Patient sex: F
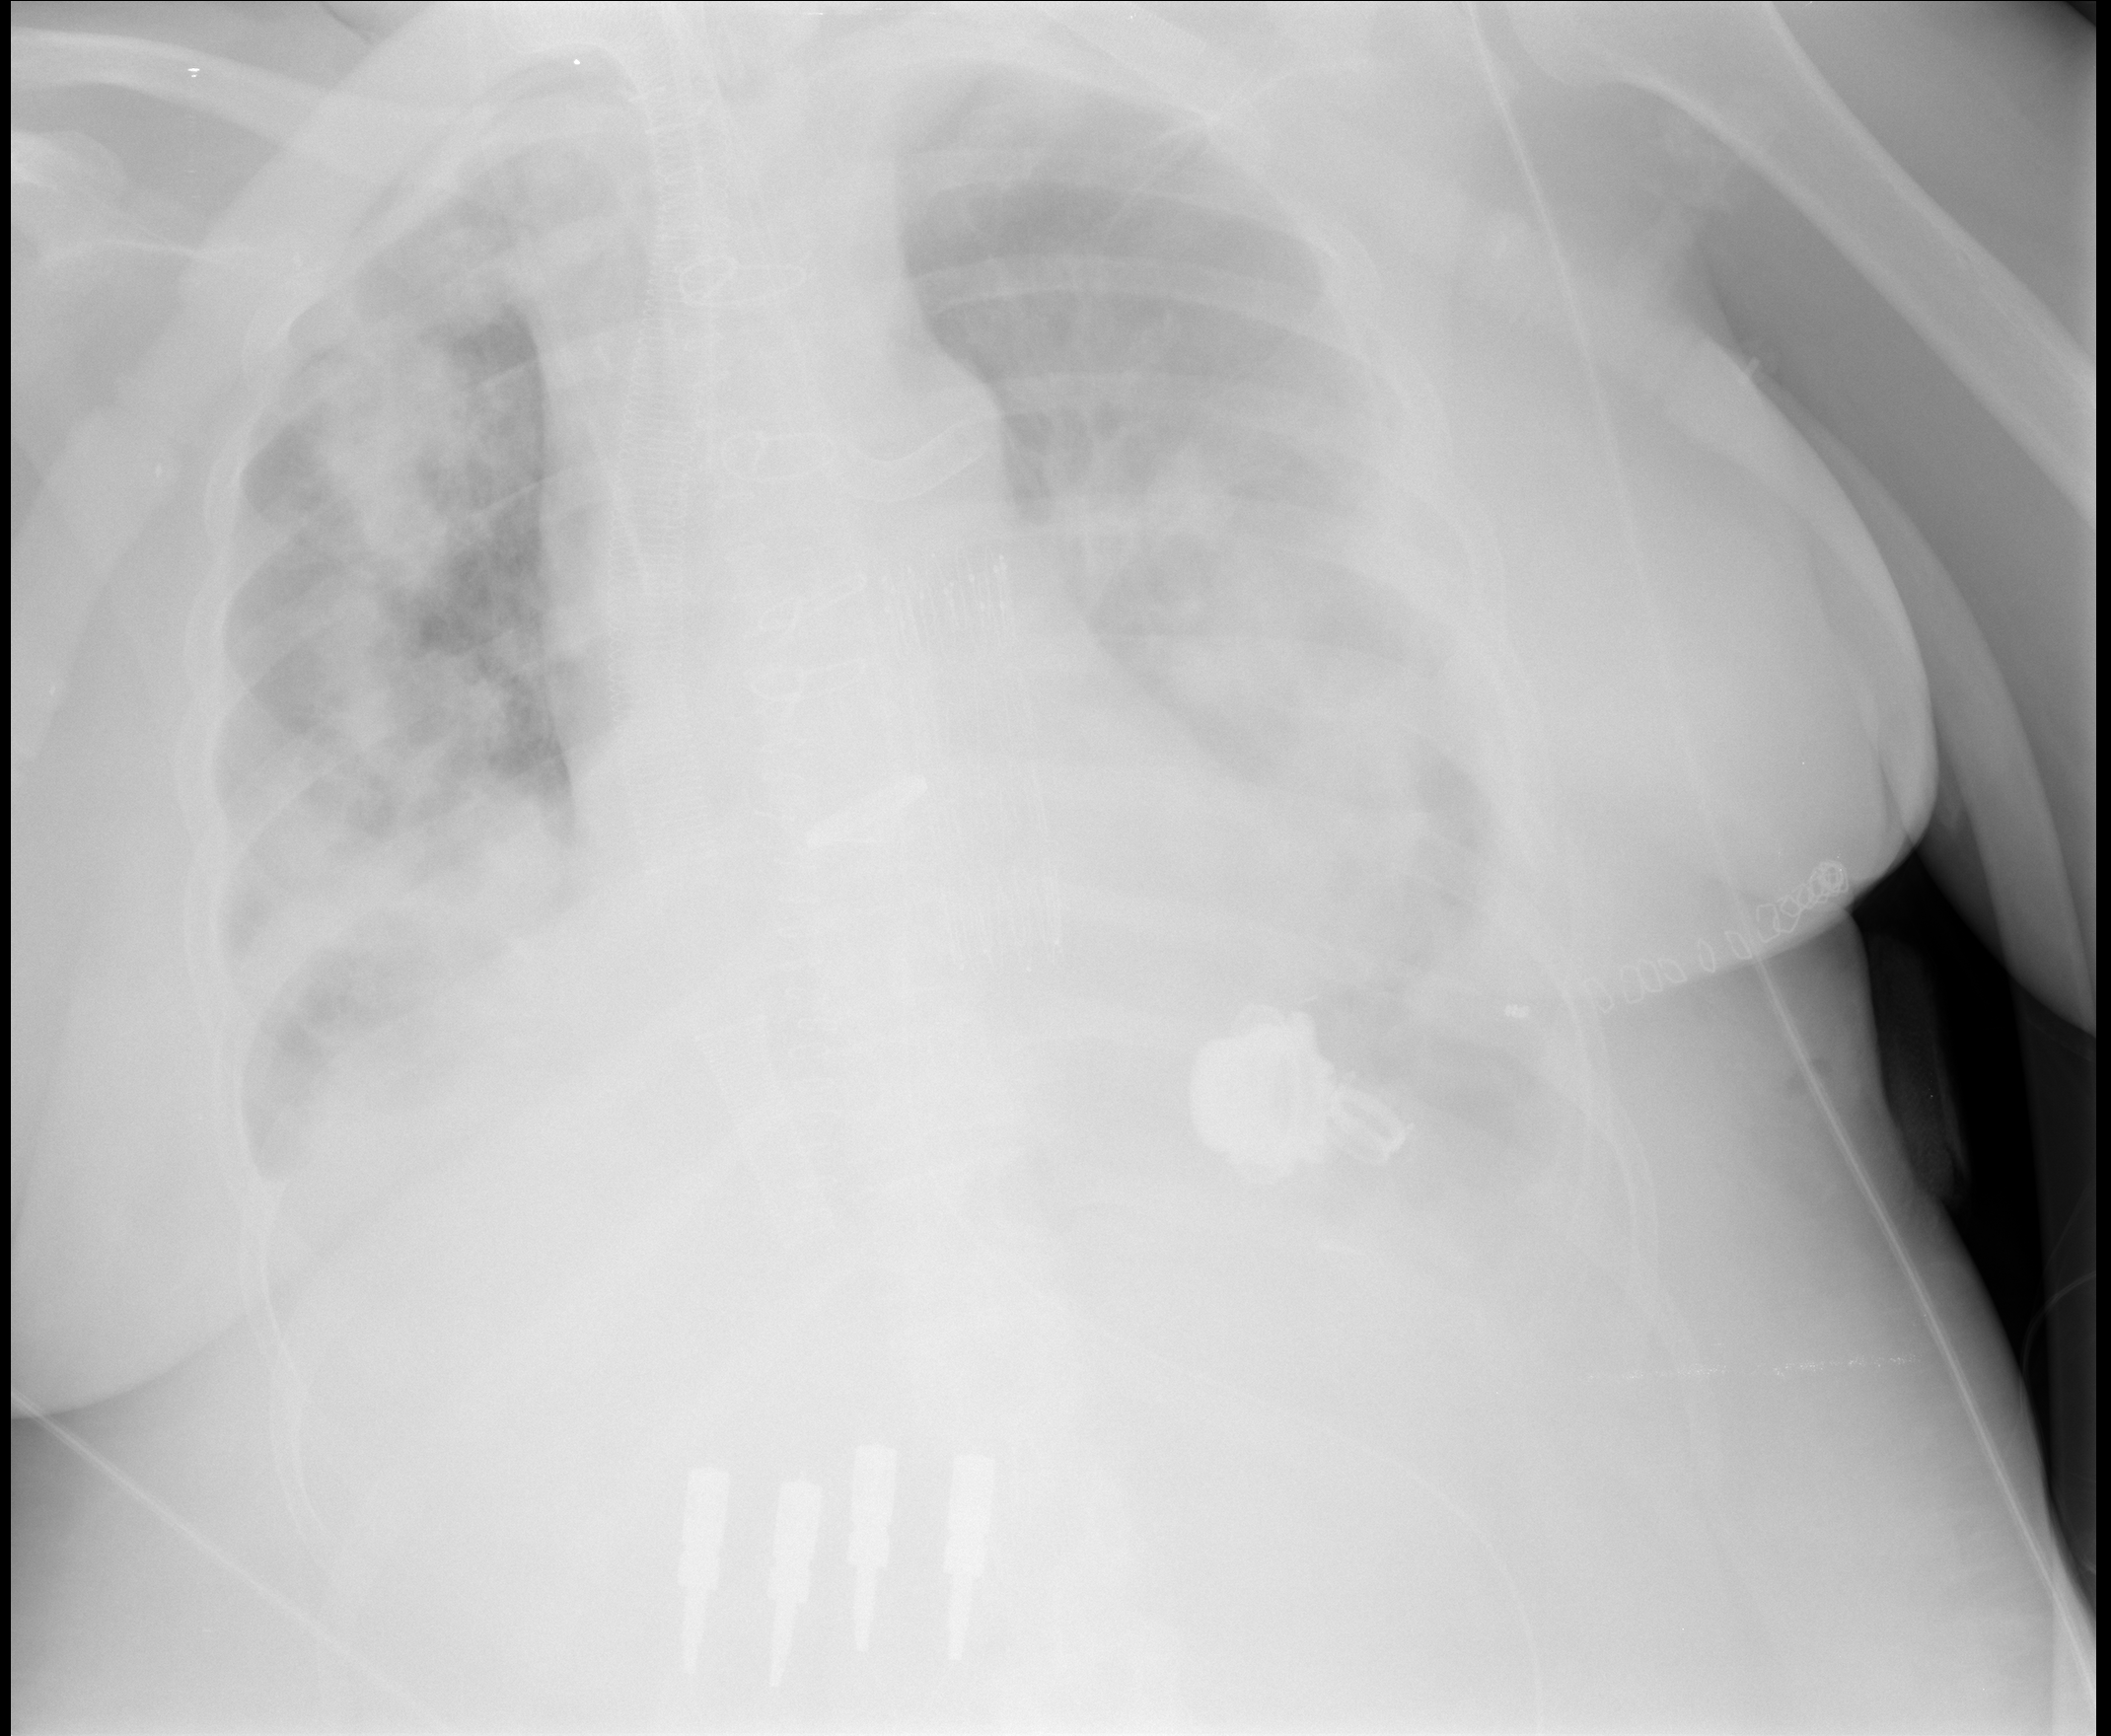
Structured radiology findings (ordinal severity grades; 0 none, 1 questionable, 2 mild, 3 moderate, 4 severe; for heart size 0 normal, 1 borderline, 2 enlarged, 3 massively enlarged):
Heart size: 0
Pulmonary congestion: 1
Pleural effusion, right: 2
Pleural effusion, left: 2
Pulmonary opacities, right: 3
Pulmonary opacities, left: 3
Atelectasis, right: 3
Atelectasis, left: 3